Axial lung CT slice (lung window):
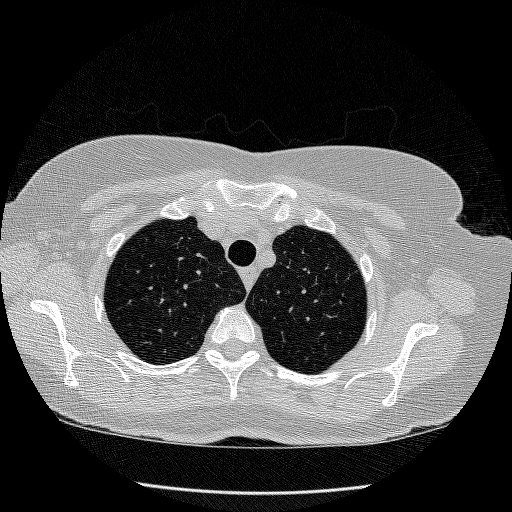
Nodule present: no